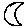
Label: moon